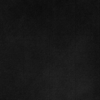
Label: dusty